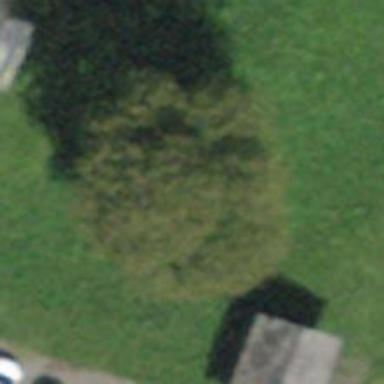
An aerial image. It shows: Broadleaved tree with lush foliage.